Question: I am working on some GPU calculation algo using Alea GPU for the first time. I am unable to find file to install the license. I have signed up for community account and have the license code. I was unable to find and hence getting compiler error. Attached is image for your reference.

Can anybody please advice what I am doing wrong?
'''
public partial class Form1 : Form
{
public Form1()
{
InitializeComponent();
}
[AOTCompile]
static void SquareKernel(deviceptr<double> outputs, deviceptr<double> inputs, int n)
{
var start = blockIdx.x * blockDim.x + threadIdx.x;
var stride = gridDim.x * blockDim.x;
for (var i = start; i < n; i += stride)
{
outputs[i] = inputs[i] * inputs[i];
}
}
static double[] SquareGPU(double[] inputs)
{
var worker = Worker.Default;
using (var dInputs = worker.Malloc(inputs))
using (var dOutputs = worker.Malloc<double>(inputs.Length))
{
const int blockSize = 256;
var numSm = worker.Device.Attributes.MULTIPROCESSOR_COUNT;
var gridSize = Math.Min(16 * numSm, Common.divup(inputs.Length, blockSize));
var lp = new LaunchParam(gridSize, blockSize);
worker.Launch(SquareKernel, lp, dOutputs.Ptr, dInputs.Ptr, inputs.Length);
return dOutputs.Gather();
}
}
private void Form1_Load(object sender, EventArgs e)
{
try
{
var inputs = Enumerable.Range(0, 101).Select(i => -5.0 + i * 0.1).ToArray();
var outputs = SquareGPU(inputs);
Debug.Print("inputs = {0}", String.Join(", ", inputs));
Debug.Print("outputs = {0}", String.Join(", ", outputs));
}
catch(Exception ex)
{
}
}
}
'''
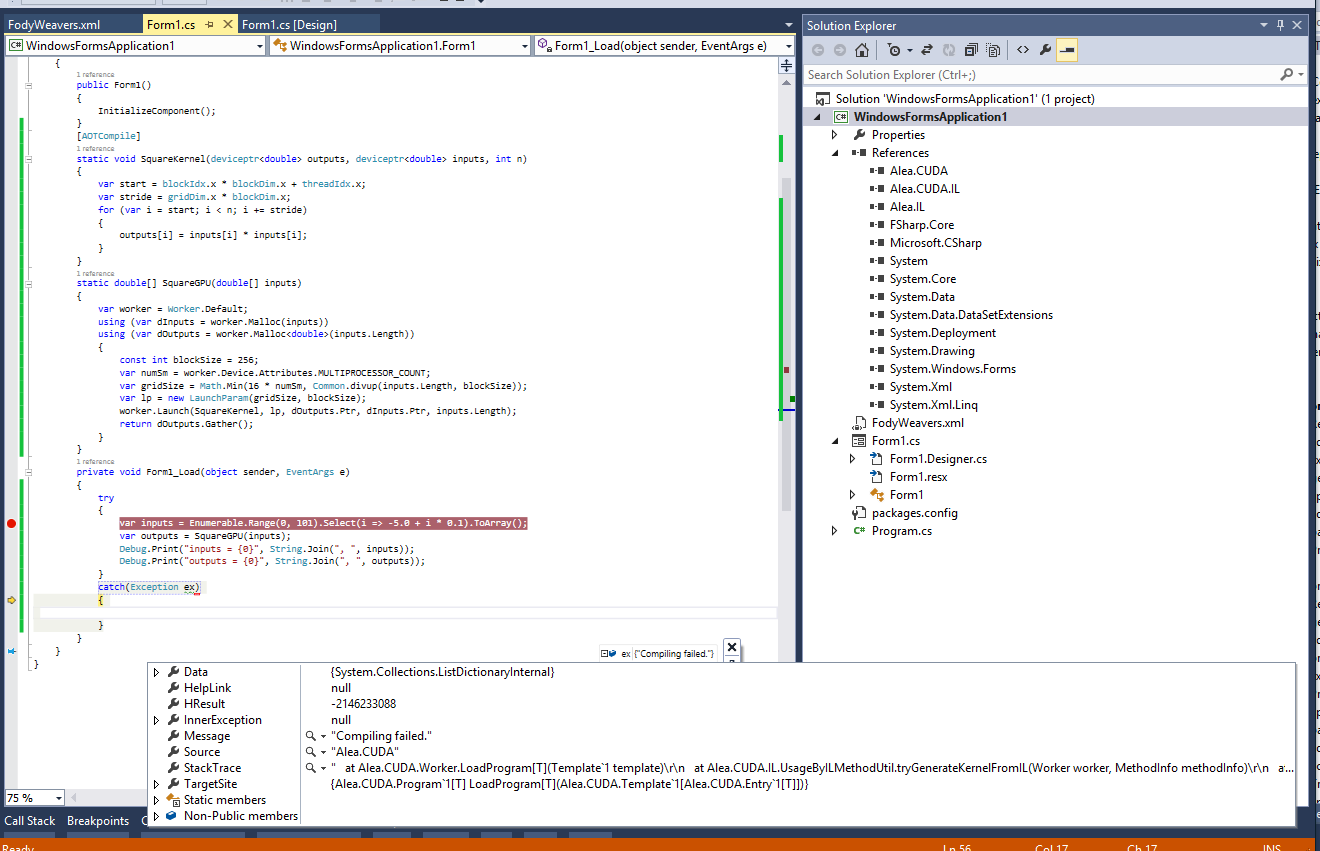
Answer: The code looks right, but if you don't have license installed, it will fail. The license manager executable you can find in the nuget package's tool folder.